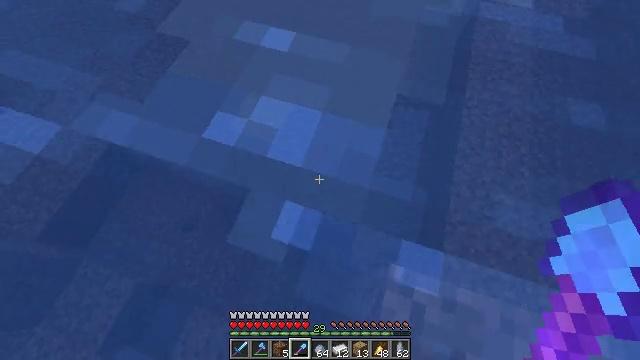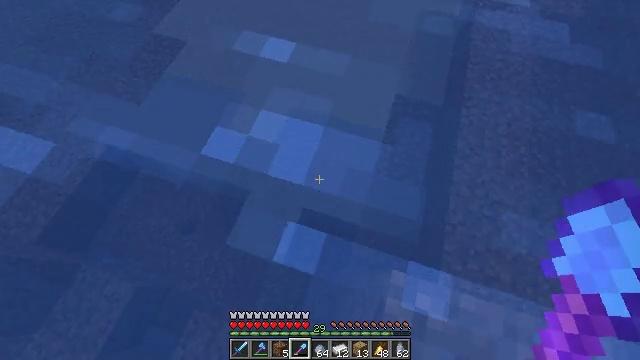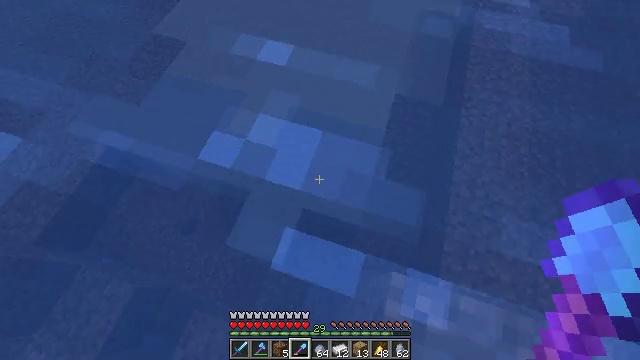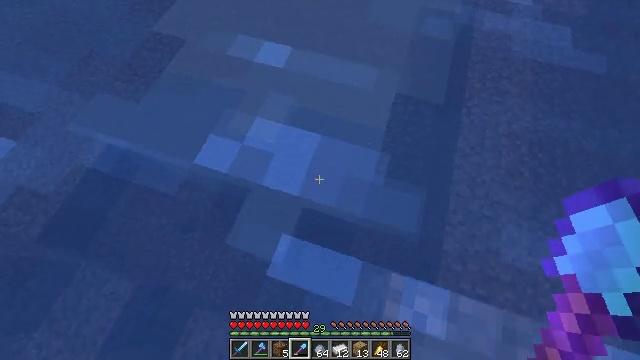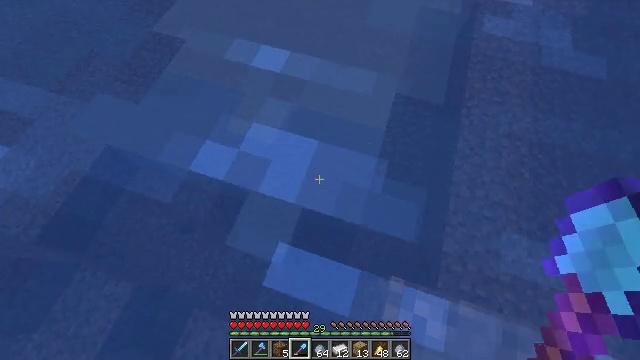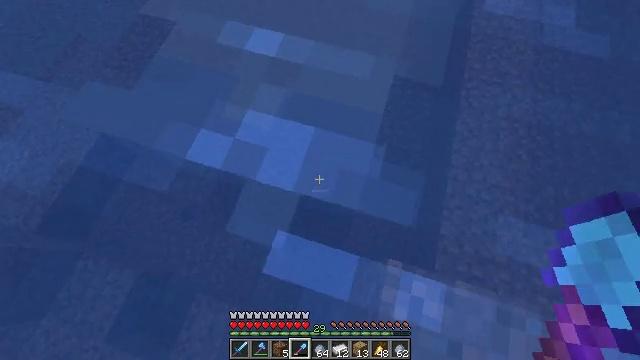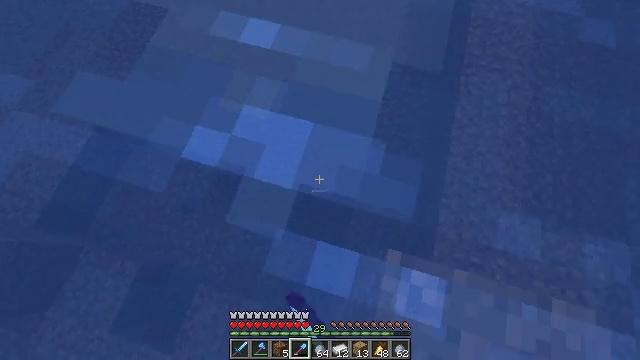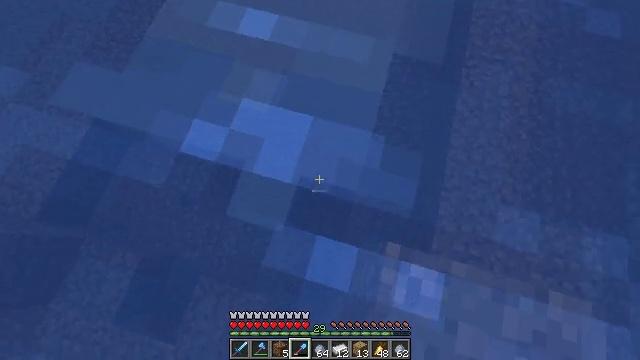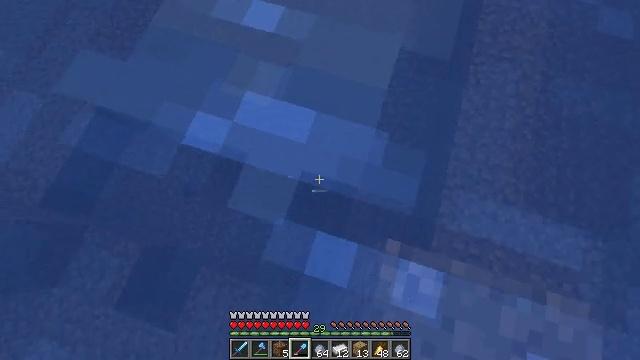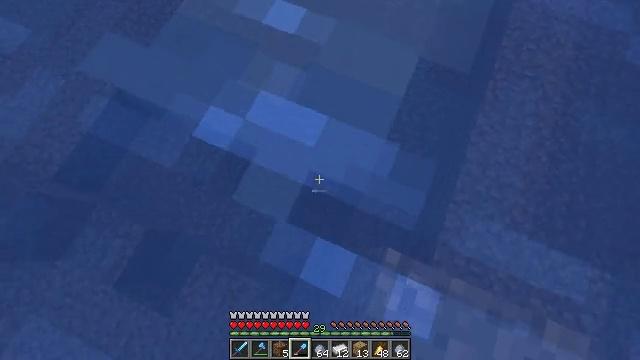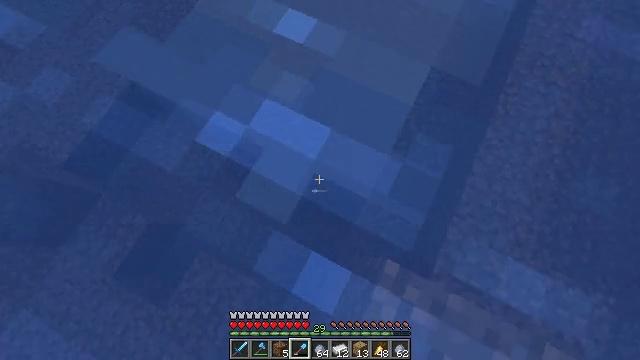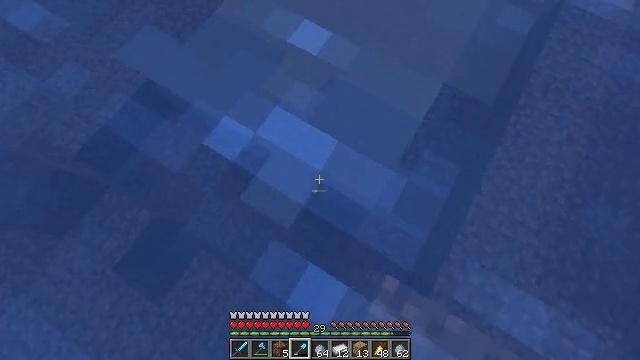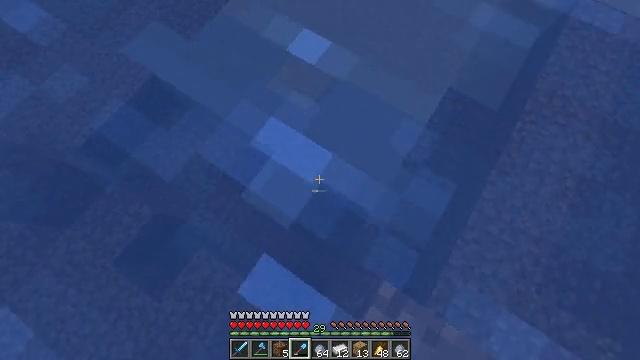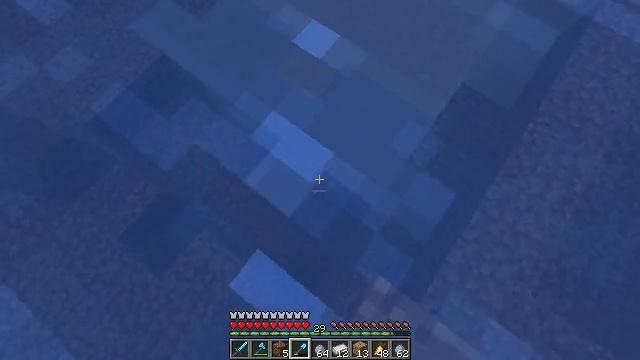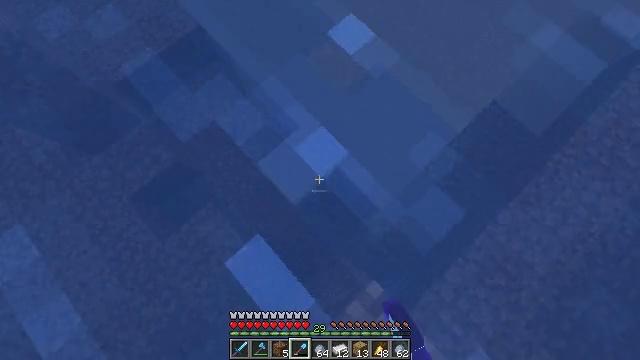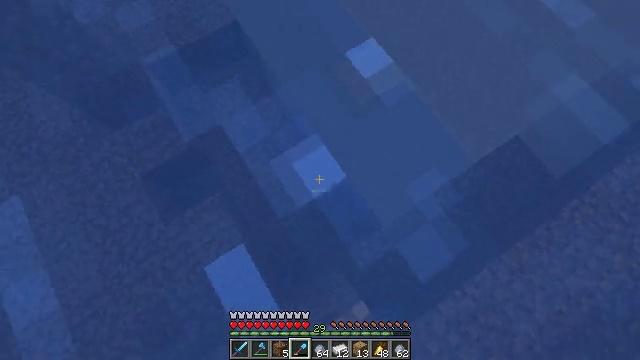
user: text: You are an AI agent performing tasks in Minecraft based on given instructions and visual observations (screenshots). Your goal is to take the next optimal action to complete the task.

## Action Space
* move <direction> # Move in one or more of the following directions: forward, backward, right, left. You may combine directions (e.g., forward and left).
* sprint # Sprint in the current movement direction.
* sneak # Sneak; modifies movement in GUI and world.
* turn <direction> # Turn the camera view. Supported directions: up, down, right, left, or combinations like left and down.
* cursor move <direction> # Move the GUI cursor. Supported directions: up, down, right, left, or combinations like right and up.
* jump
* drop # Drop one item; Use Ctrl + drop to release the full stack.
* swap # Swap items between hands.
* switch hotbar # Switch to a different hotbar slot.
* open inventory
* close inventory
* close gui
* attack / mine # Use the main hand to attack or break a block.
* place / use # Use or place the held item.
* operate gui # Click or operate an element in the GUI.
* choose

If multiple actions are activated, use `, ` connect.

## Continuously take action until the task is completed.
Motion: motion action
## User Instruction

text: Collect clay by holding down the left mouse button.
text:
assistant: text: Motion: move forward, sneak, attack / mine
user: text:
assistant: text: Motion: sneak, attack / mine
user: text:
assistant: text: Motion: sneak, attack / mine
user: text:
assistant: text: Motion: sneak
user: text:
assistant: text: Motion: sneak, turn right and down, attack / mine
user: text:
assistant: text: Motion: sneak, turn down, attack / mine
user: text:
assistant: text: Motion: sneak, turn down, attack / mine
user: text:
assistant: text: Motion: sneak, turn left and down, attack / mine
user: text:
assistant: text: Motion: move forward, sneak, turn left, attack / mine
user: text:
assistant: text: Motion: move forward, sneak, turn left, attack / mine
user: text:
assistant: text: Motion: move forward, sneak, turn left and up, attack / mine
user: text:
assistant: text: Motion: move forward, sneak, turn left
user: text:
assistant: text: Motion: move forward, sneak, turn left and down, attack / mine
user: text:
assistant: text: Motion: move forward, sneak, turn left and down, attack / mine
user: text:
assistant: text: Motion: move forward, sneak, turn left and up, attack / mine
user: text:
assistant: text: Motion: move forward, sneak, turn left, attack / mine
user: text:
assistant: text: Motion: move forward, sneak, turn down, attack / mine
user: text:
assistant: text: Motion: move forward, sneak, attack / mine
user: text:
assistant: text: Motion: move forward, sneak, turn up, attack / mine
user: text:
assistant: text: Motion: move forward, sneak
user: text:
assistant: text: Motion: move forward, sneak, attack / mine
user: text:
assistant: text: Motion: sneak, turn right and up, attack / mine
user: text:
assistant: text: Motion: sneak, turn right and up, attack / mine
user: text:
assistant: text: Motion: sneak, turn right, attack / mine
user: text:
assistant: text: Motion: sneak, attack / mine
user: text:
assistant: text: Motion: sneak, attack / mine
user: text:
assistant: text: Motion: sneak, turn right, attack / mine
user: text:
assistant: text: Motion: sneak, turn right, attack / mine
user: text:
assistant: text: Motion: sneak, turn right, attack / mine
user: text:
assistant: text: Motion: sneak, attack / mine